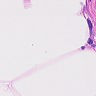
Metastatic tissue present: no